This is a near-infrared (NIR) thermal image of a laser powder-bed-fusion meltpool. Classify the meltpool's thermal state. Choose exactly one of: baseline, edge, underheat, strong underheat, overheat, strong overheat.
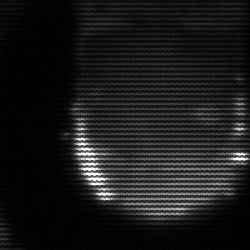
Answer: strong underheat